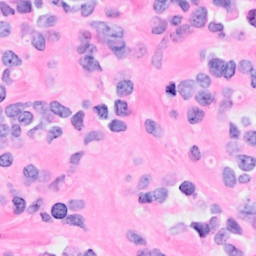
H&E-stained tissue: Breast